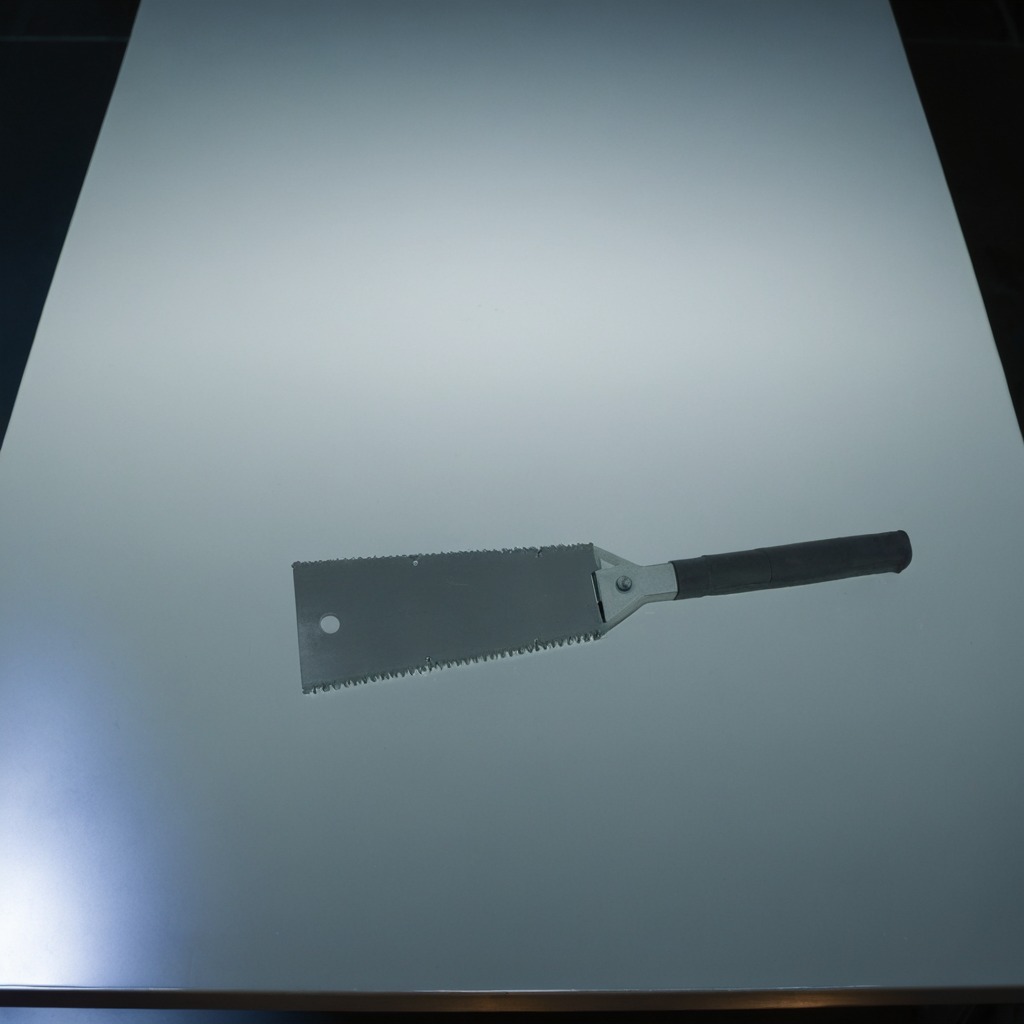
A metal saw is lying on the table in the railway signal maintenance room.